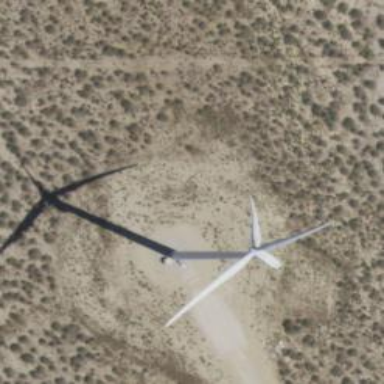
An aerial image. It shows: Wind generator powered by horizontal-axis wind turbine.